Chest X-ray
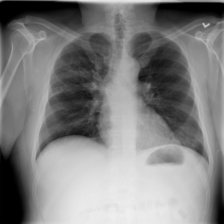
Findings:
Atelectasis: negative
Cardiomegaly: negative
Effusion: negative
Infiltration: positive
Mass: negative
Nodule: negative
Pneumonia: positive
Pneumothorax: negative
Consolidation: negative
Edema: negative
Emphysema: negative
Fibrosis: negative
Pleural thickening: negative
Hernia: negative